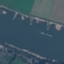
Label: River